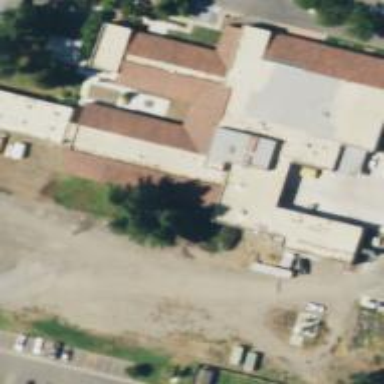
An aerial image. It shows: Hospital building with medical facilities.